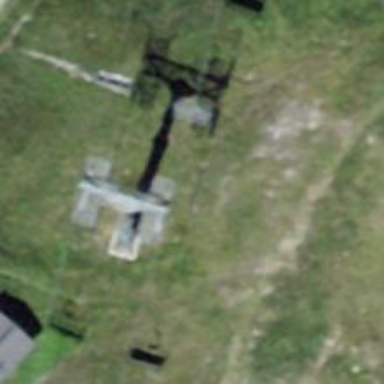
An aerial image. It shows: Pylon for aerialway.